Question: On the background of this image  you can find some code, that looks like written in extended python dialect, which have to be processed with "python -m dg" to get "normal" python code.
Google has no results for "python -m dg" query, and yandex.ru has only one page in cache, which briefly mention one example
'''
python -m dg <<< 'sum $ map int $ str 2 ** 1000'
'''
which seems to be equivalent of
'''
sum(map(int, str(2**1000)))
'''
Do you know what this is all about? I want to take a look at this tool, but can't find any links...
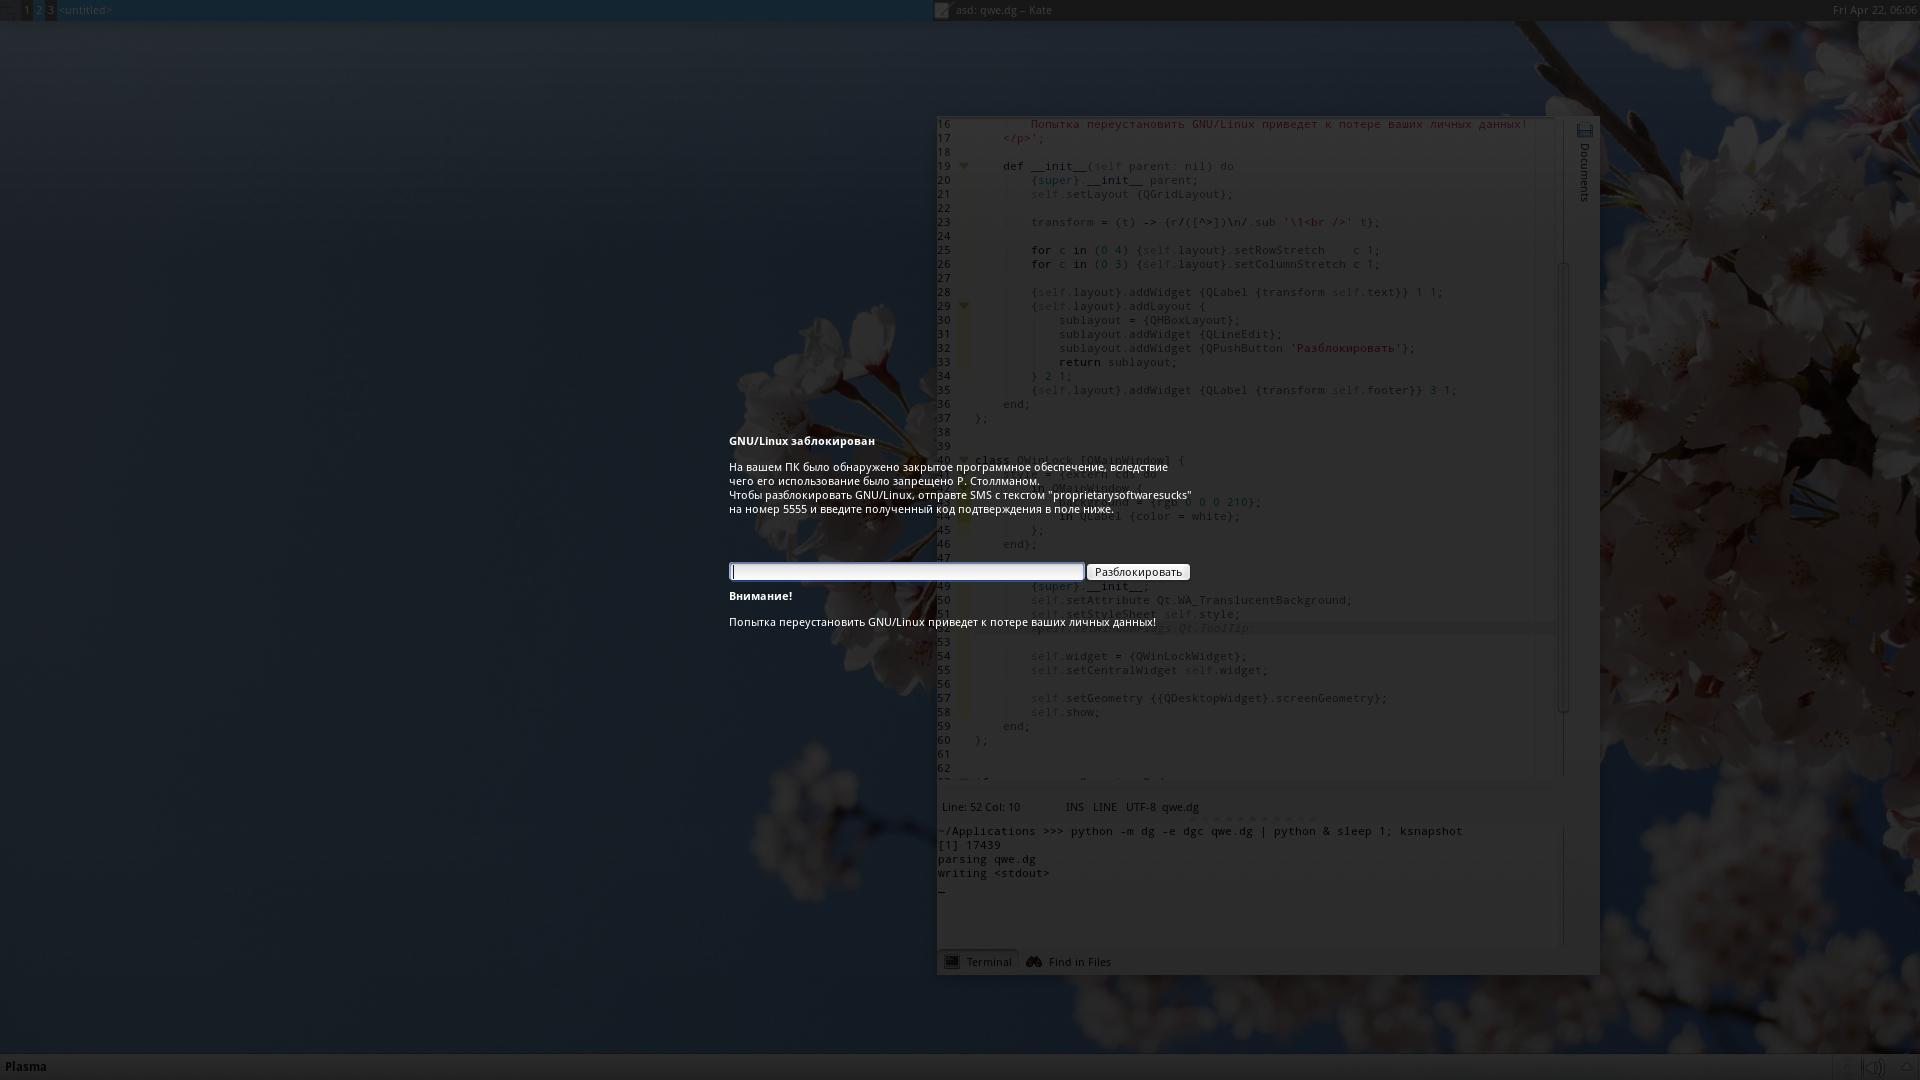
Answer: dg is a custom language,
Link to project on GitHub: <URL>